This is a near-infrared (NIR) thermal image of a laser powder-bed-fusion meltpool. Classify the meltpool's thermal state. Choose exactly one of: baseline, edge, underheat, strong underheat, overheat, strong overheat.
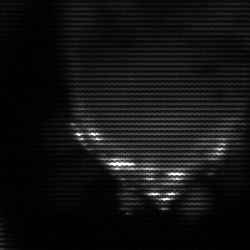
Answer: edge